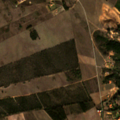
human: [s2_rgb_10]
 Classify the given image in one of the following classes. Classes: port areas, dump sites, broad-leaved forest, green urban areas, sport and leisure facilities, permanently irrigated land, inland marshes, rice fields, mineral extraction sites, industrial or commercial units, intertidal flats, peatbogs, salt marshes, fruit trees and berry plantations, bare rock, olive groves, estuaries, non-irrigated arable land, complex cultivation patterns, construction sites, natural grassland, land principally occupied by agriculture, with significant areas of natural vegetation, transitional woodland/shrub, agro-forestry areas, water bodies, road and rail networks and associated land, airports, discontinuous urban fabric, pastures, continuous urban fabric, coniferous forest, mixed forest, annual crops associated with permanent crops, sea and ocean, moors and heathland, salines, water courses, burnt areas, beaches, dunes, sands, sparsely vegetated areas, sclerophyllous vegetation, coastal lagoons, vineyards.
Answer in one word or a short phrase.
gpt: pastures, broad-leaved forest, transitional woodland/shrub